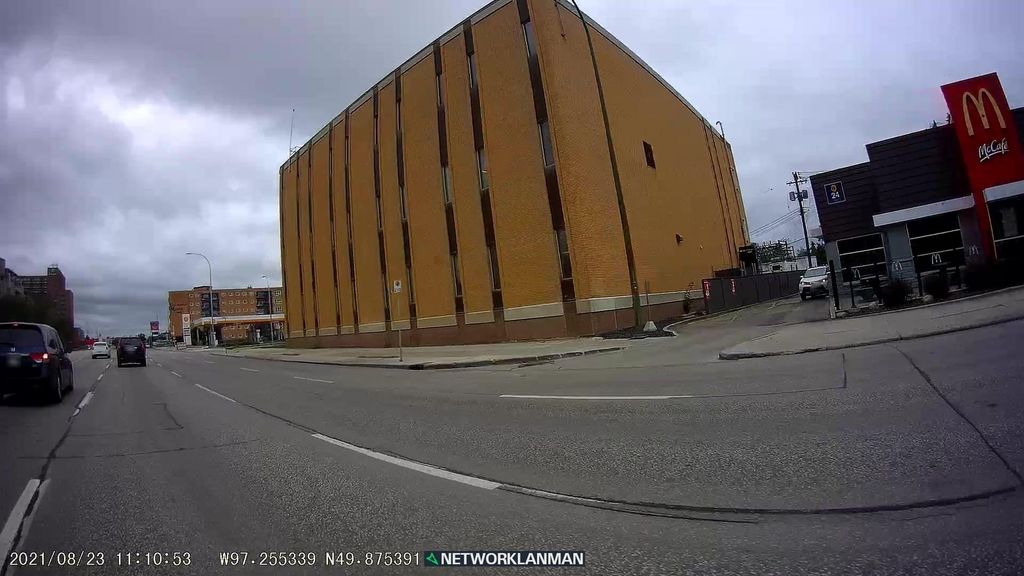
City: winnipeg